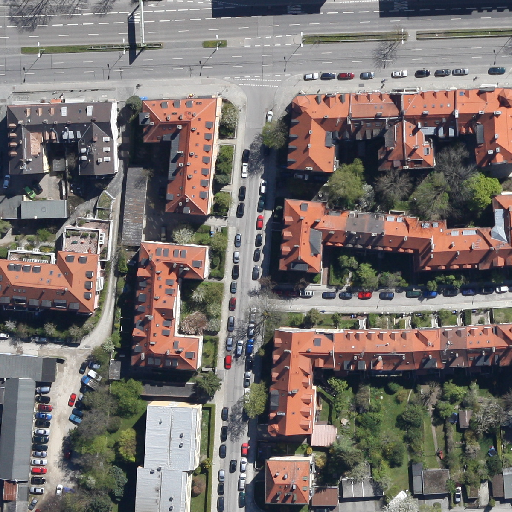
Referring expression: road marking